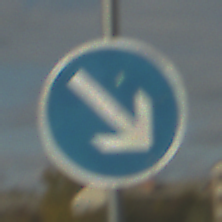
Verkehrszeichen: VorgeschriebeneVorbeifahrtRechts
Umgebung: Outdoor, RoadRail
Tageszeit: MorningAfternoon
Wetter: PartlyCloudy
Licht: Natural
Jahreszeit: NotSpecified
Kontrast: HighContrast